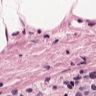
Metastatic tissue present: no